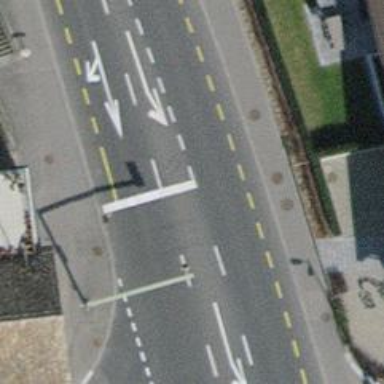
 featuring designated cycle lane on the left."